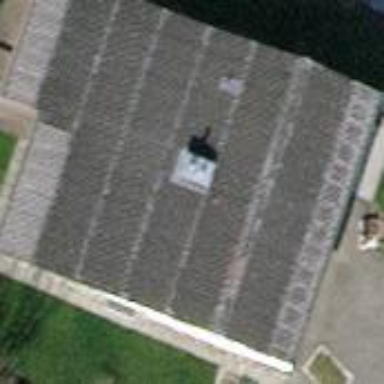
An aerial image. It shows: Detached building with gabled roof.